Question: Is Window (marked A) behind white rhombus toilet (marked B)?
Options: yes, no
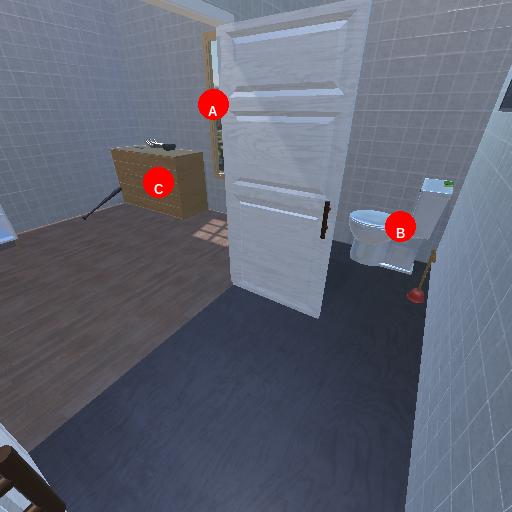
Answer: yes